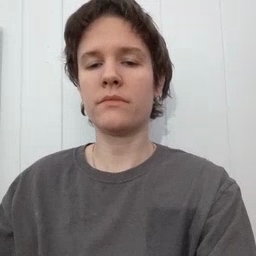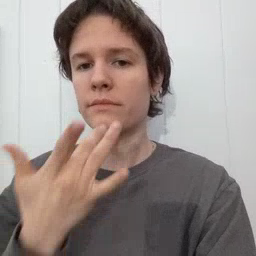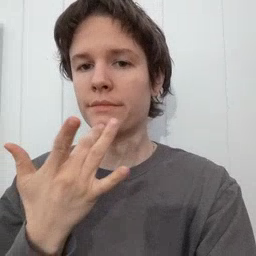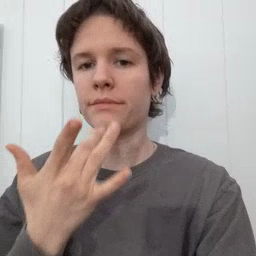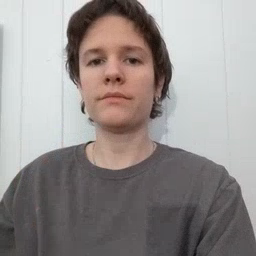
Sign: taste